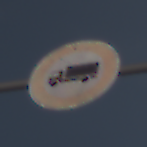
Verkehrszeichen: VerbotFuerKraftfahrzeugeUeberDreiKommaFuenfTonnen
Umgebung: Outdoor, Nature
Tageszeit: Midday
Wetter: PartlyCloudy
Licht: Natural
Jahreszeit: NotSpecified
Kontrast: HighContrast